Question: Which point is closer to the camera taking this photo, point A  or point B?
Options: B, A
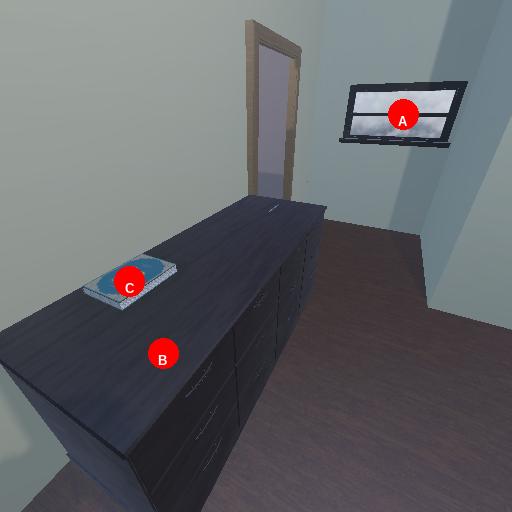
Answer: B